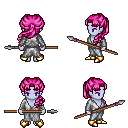
a pixel art fantasy rpg character, female body template, dark elf, purple skin, white robe, red pants, pink princess hairstyle, gold boots, spear, four views (front, back, left, right), 2x2 character sprite sheet, small pixel art, hard edges, no anti-aliasing